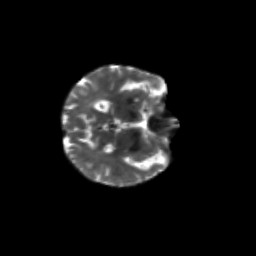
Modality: T2w
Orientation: axial
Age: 77
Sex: female
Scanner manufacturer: siemens
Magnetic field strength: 3 T
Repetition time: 4.71 s
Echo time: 0.0906 s